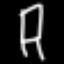
Label: chair